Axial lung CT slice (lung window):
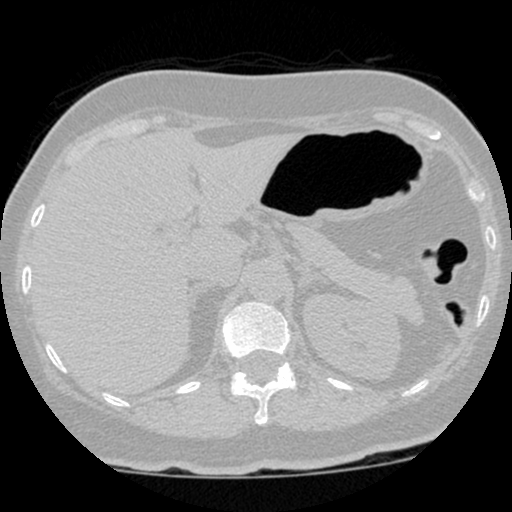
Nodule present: no